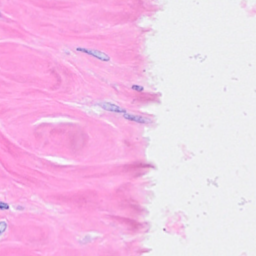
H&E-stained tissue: Breast